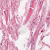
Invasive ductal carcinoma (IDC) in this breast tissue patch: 0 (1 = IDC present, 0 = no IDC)